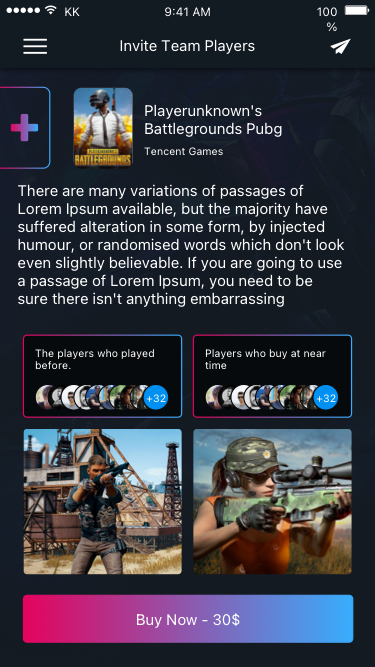
Text in this UI design:
9:41 AM
KK
100%
Invite Team Players
Buy Now - 30$
Playerunknown's Battlegrounds Pubg
Tencent Games
There are many variations of passages of Lorem Ipsum available, but the majority have suffered alteration in some form, by injected humour, or randomised words which don't look even slightly believable. If you are going to use a passage of Lorem Ipsum, you need to be sure there isn't anything embarrassing
The players who played before.
+32
Players who buy at near time
+32